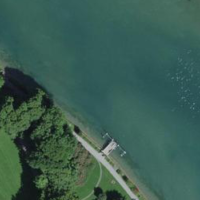
EUNIS habitat code: 15
Species observed at this site:
Anthocharis cardamines
Corvus corone
Larus michahellis
Podiceps cristatus
Cygnus olor
Fulica atra
Anas platyrhynchos
Mergus merganser
Aythya fuligula
Cotinus coggygria
Motacilla alba